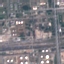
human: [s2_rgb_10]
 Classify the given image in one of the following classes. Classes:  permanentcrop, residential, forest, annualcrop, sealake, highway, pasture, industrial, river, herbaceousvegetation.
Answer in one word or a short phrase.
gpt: Industrial